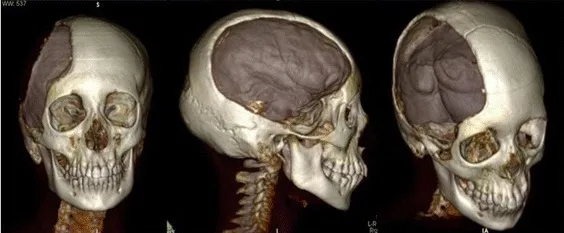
CT showing a 12 x 12 cm right cranial defect. The prosthetic design was done using a computer system (DICOM) to design and produce a customized prosthesis in acrylic resin.
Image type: radiology (ct)